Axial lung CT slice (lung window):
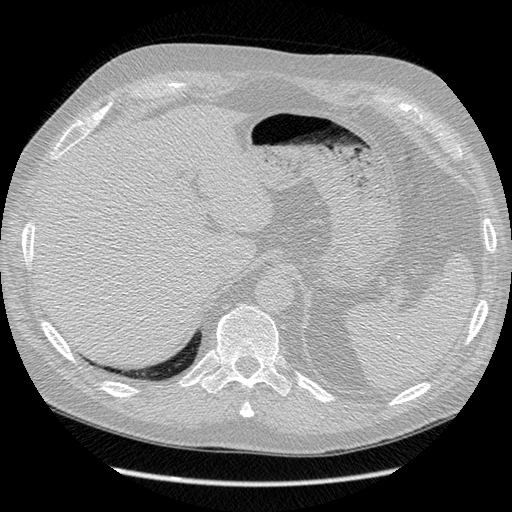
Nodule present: no